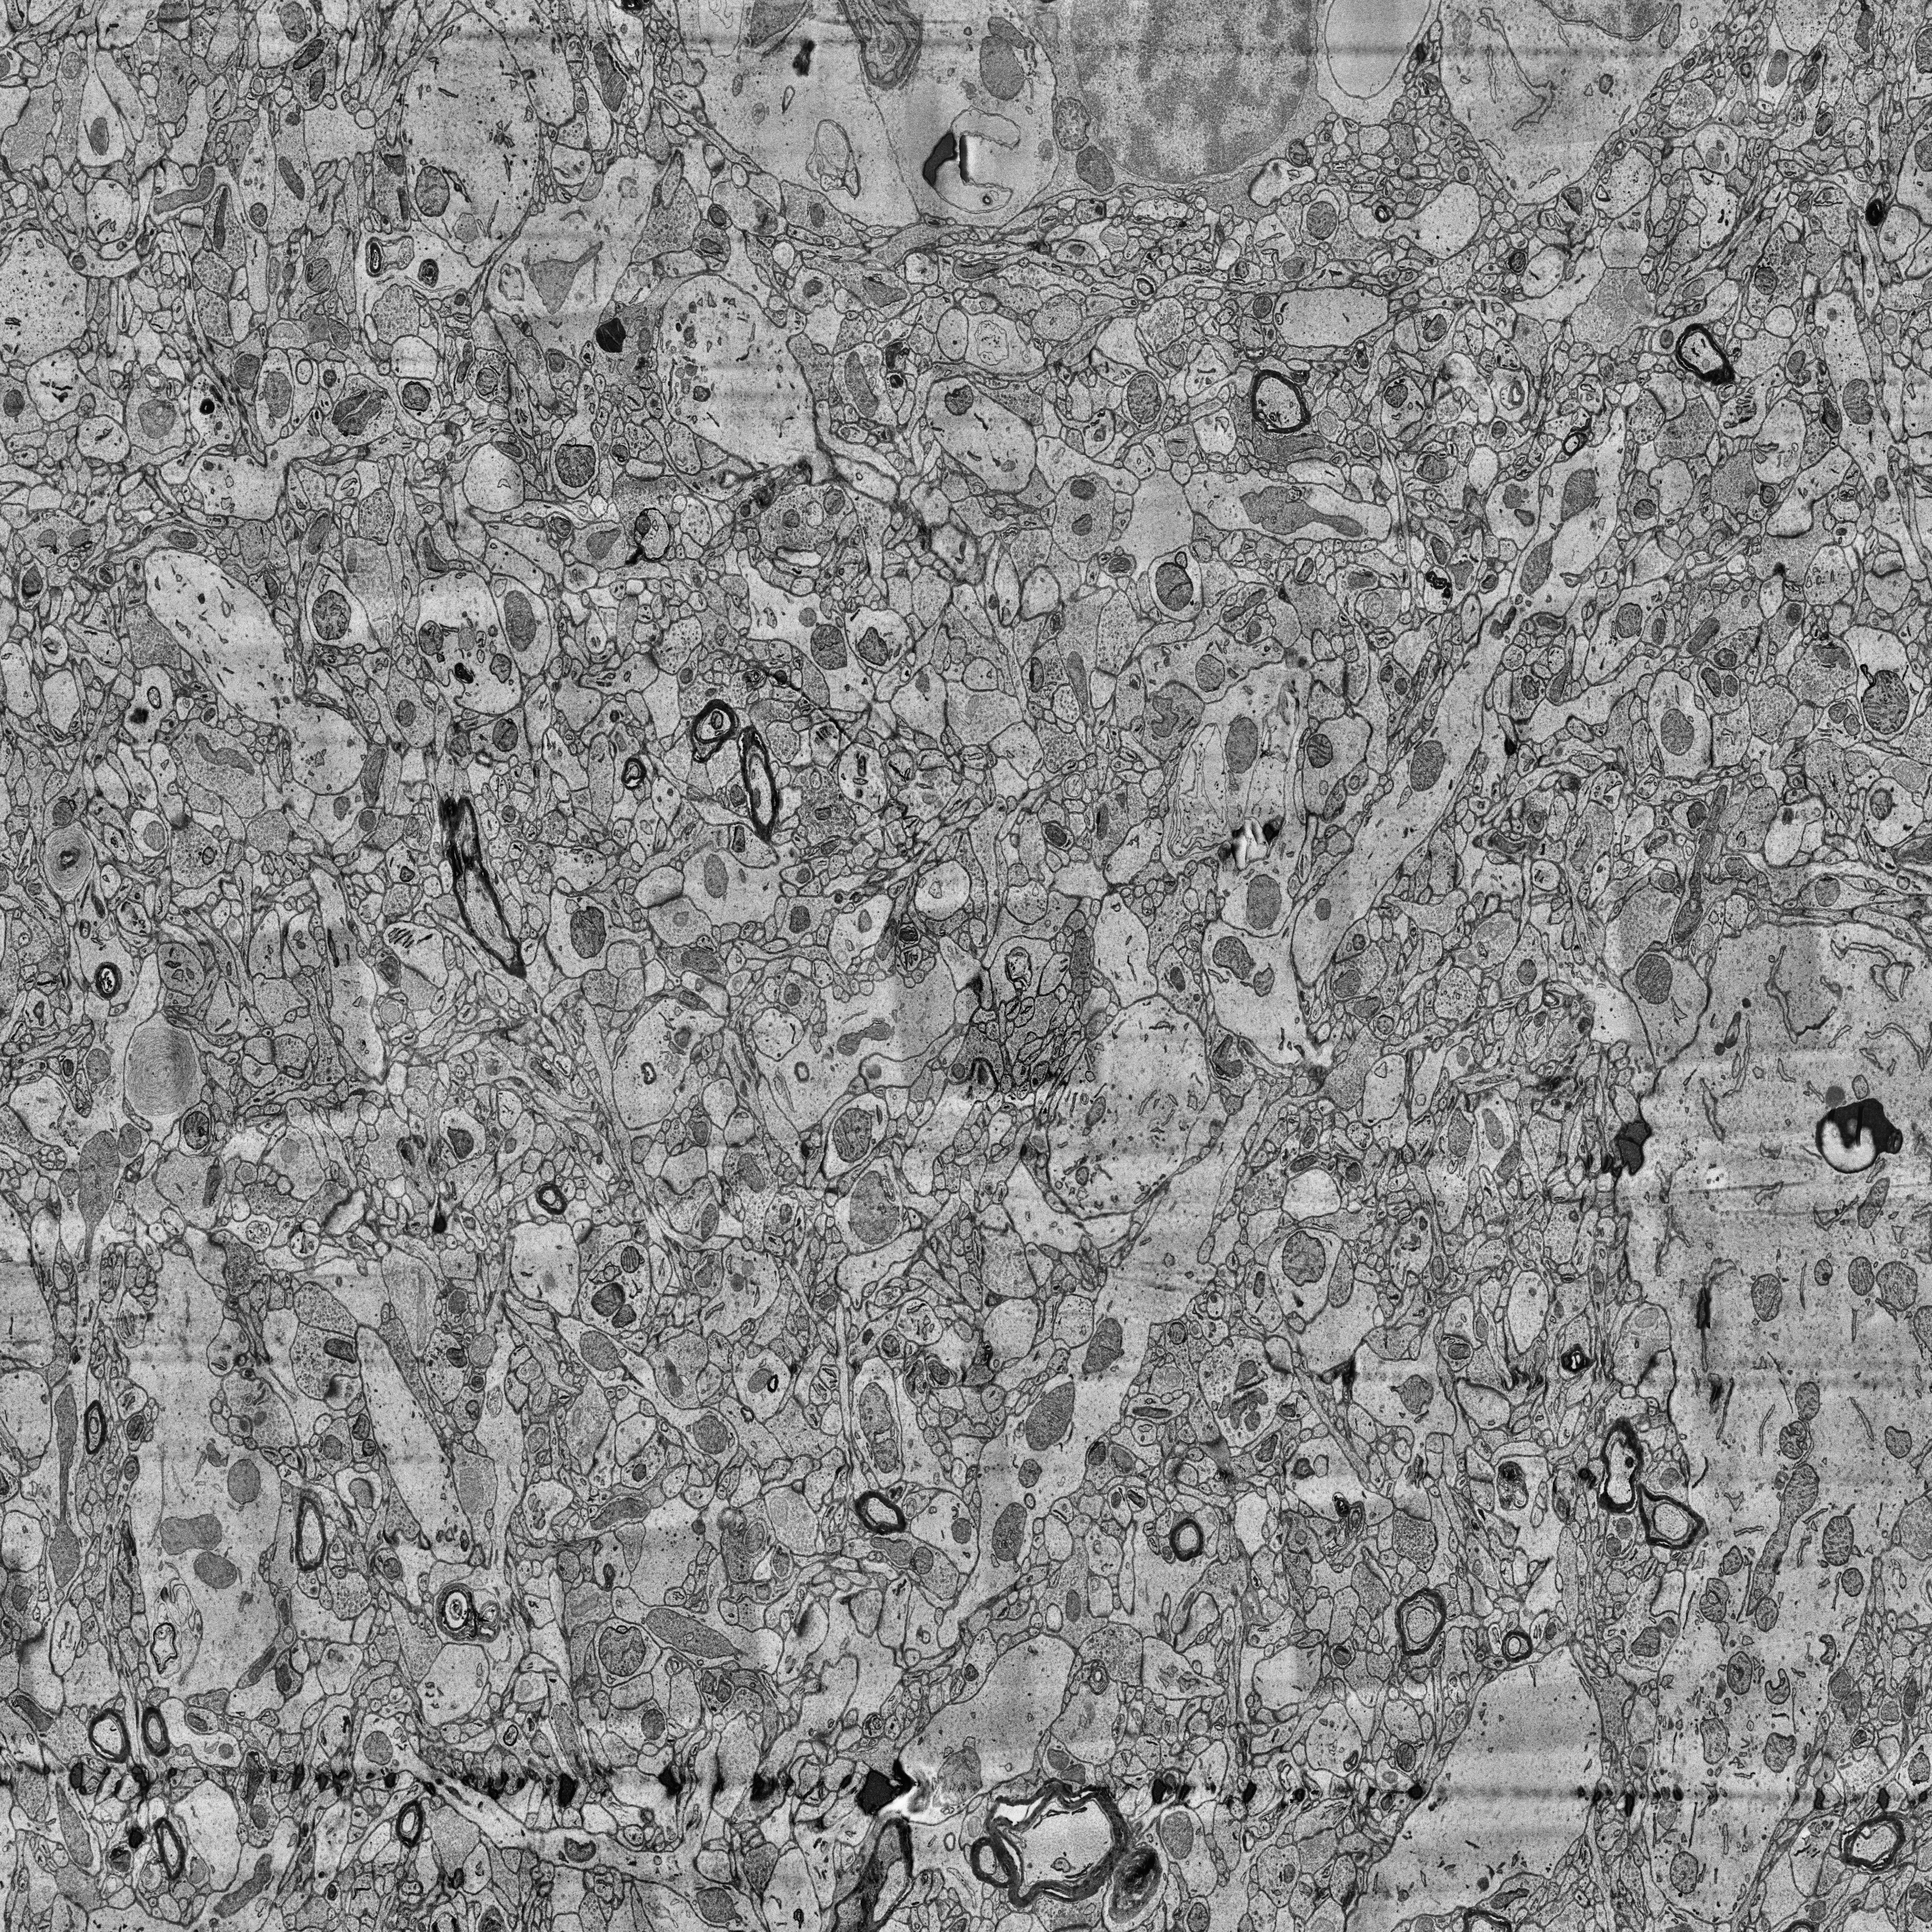
Electron microscopy slice of human cortex tissue
Slice depth (z): 171
Mitochondria instances in slice: 479